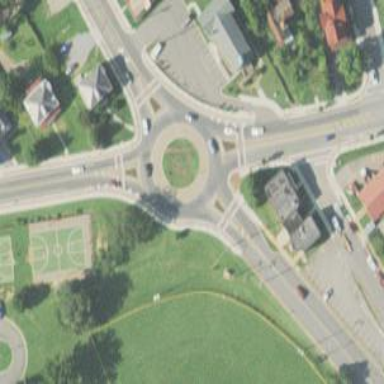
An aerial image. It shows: Primary highway with asphalt surface leading to roundabout.